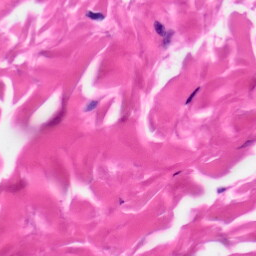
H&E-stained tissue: Skin